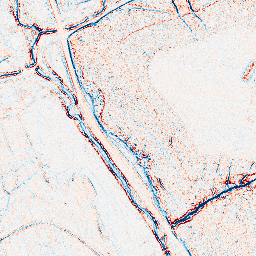
Category: edge_preserving
Decomposition family: bilateral
Decomposition parameters: d: 5
sigma_color: 75
sigma_space: 75
Upsampling method: bicubic_16x
Upsampling parameters: scale: 16
Upsampling scale: 16